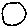
Label: moon